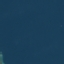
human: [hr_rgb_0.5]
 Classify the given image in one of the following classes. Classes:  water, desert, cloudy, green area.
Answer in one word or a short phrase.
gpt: water